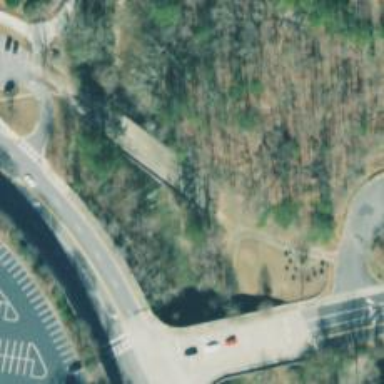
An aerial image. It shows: Bridge for cycleway on the old Interstate North Parkway roadway.